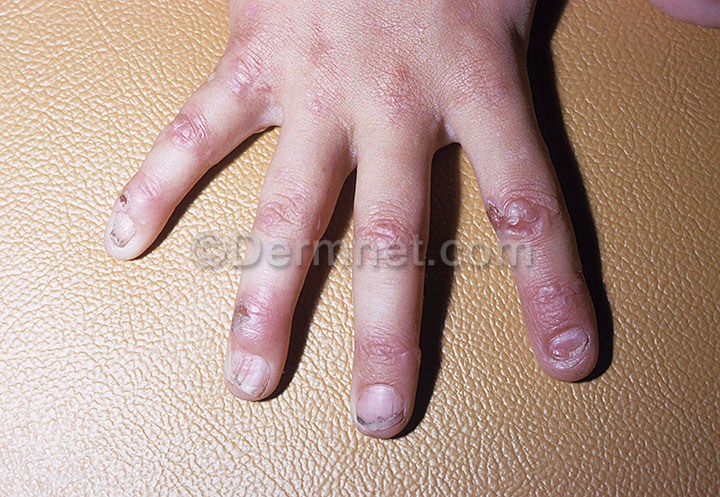
Disease: Bullous Disease Photos